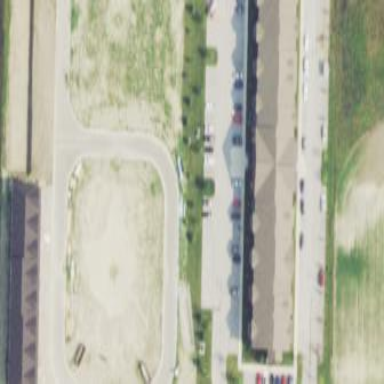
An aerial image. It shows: Condominium within residential area.